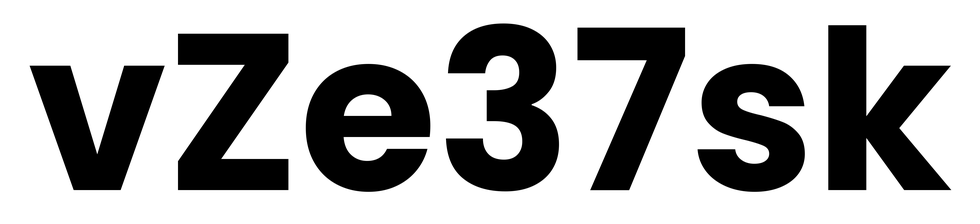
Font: Poppins-Bold